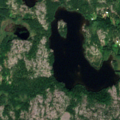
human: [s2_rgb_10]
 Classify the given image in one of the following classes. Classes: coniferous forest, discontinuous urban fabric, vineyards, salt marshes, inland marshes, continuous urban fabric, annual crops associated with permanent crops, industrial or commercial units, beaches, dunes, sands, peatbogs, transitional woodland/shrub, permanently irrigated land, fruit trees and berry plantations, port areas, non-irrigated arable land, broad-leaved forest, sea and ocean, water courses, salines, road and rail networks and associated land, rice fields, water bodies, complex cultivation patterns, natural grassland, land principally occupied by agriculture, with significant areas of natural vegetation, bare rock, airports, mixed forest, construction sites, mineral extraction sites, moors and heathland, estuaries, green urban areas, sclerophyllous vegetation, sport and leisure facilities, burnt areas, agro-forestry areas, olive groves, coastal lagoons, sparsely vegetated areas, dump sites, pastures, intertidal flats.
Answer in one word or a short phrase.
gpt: mixed forest, bare rock, water bodies